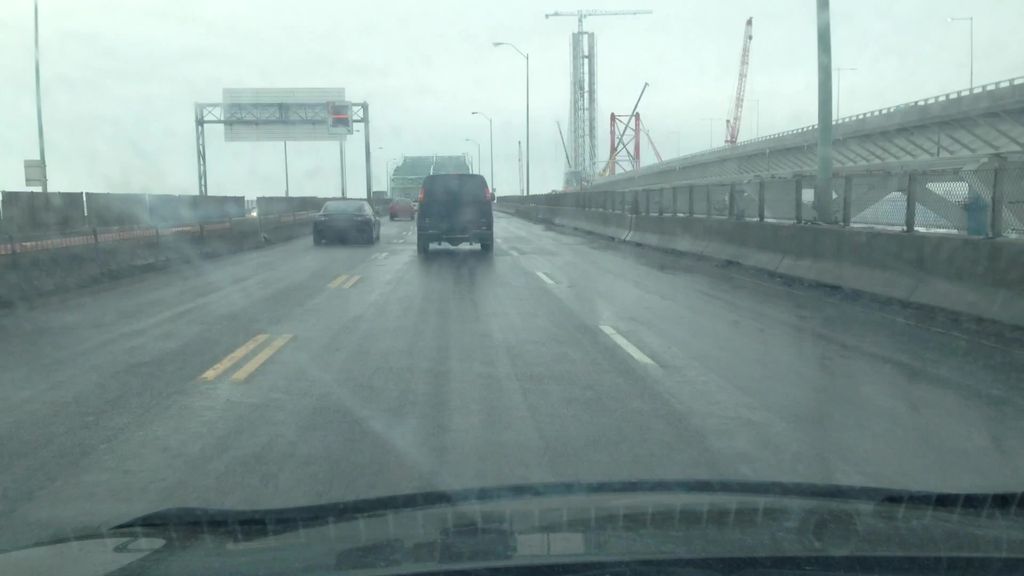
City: montreal